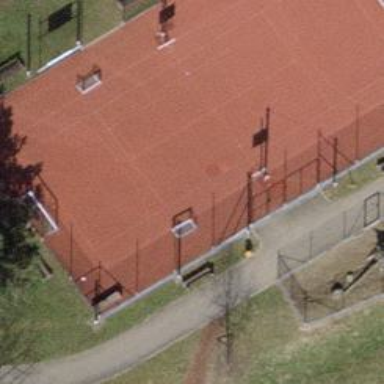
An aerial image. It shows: Multi-sport pitch with tartan surface.